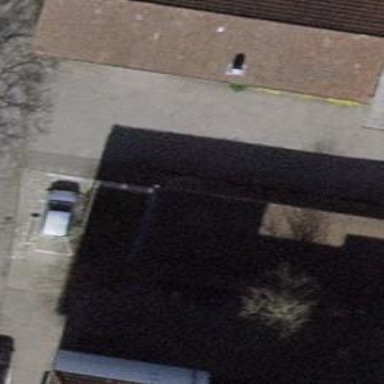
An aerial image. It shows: Building serving as substation.